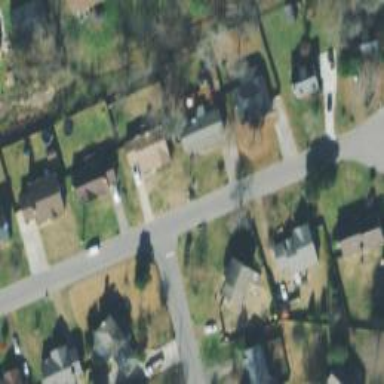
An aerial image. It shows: Residential road.